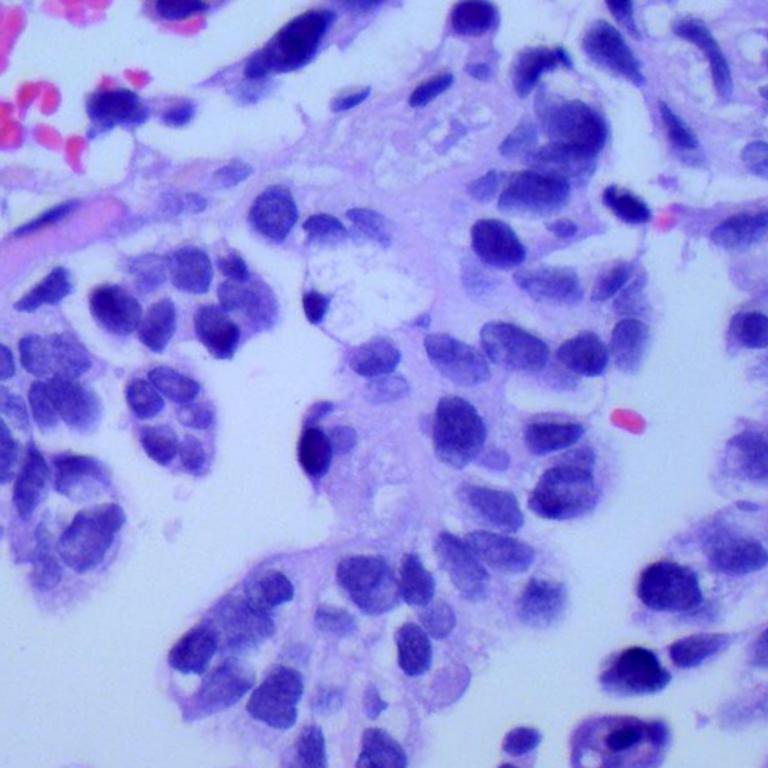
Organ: lung
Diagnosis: adenocarcinomas